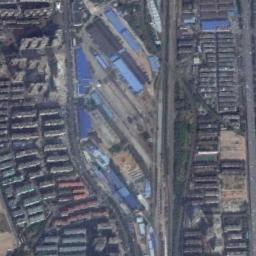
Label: railway_station